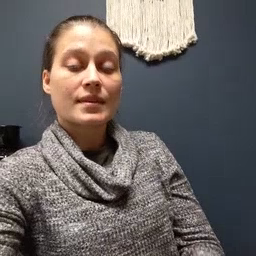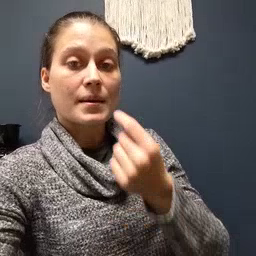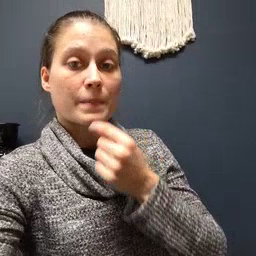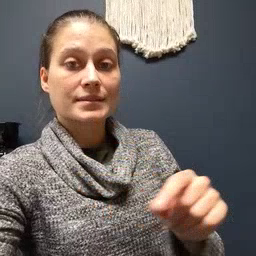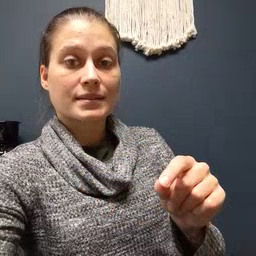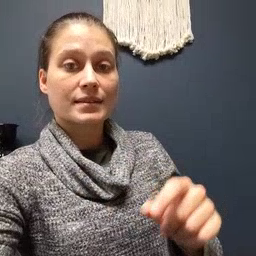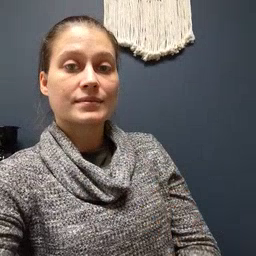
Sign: pencil